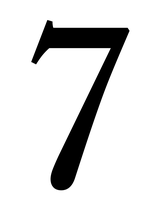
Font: LibreCaslonText_Regular